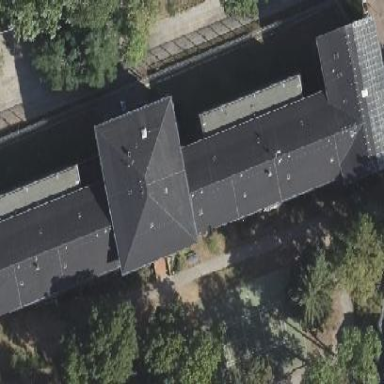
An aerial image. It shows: Hospital building.